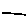
Label: line